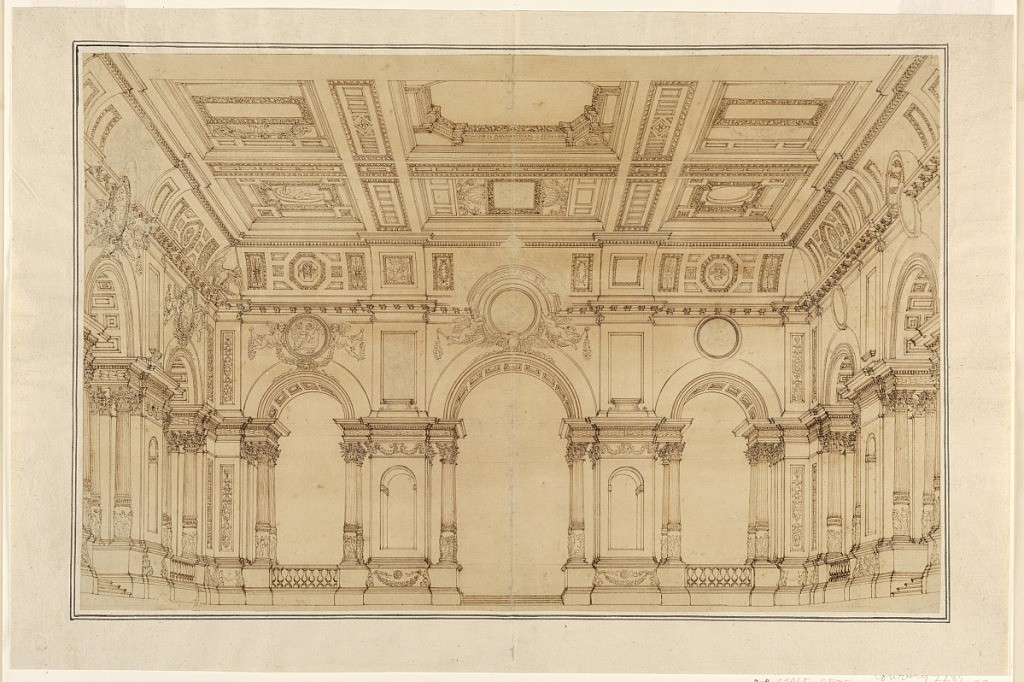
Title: Room in a Palace
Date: mid-19th century
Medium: Pen and brown ink, graphite on laid paper, laid down
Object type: Drawing
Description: Horizontal rectangle. View into high hall supported by columns, between which are niches with medallions above. Elaborately decorated ceiling.